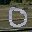
Label: 0